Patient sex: M
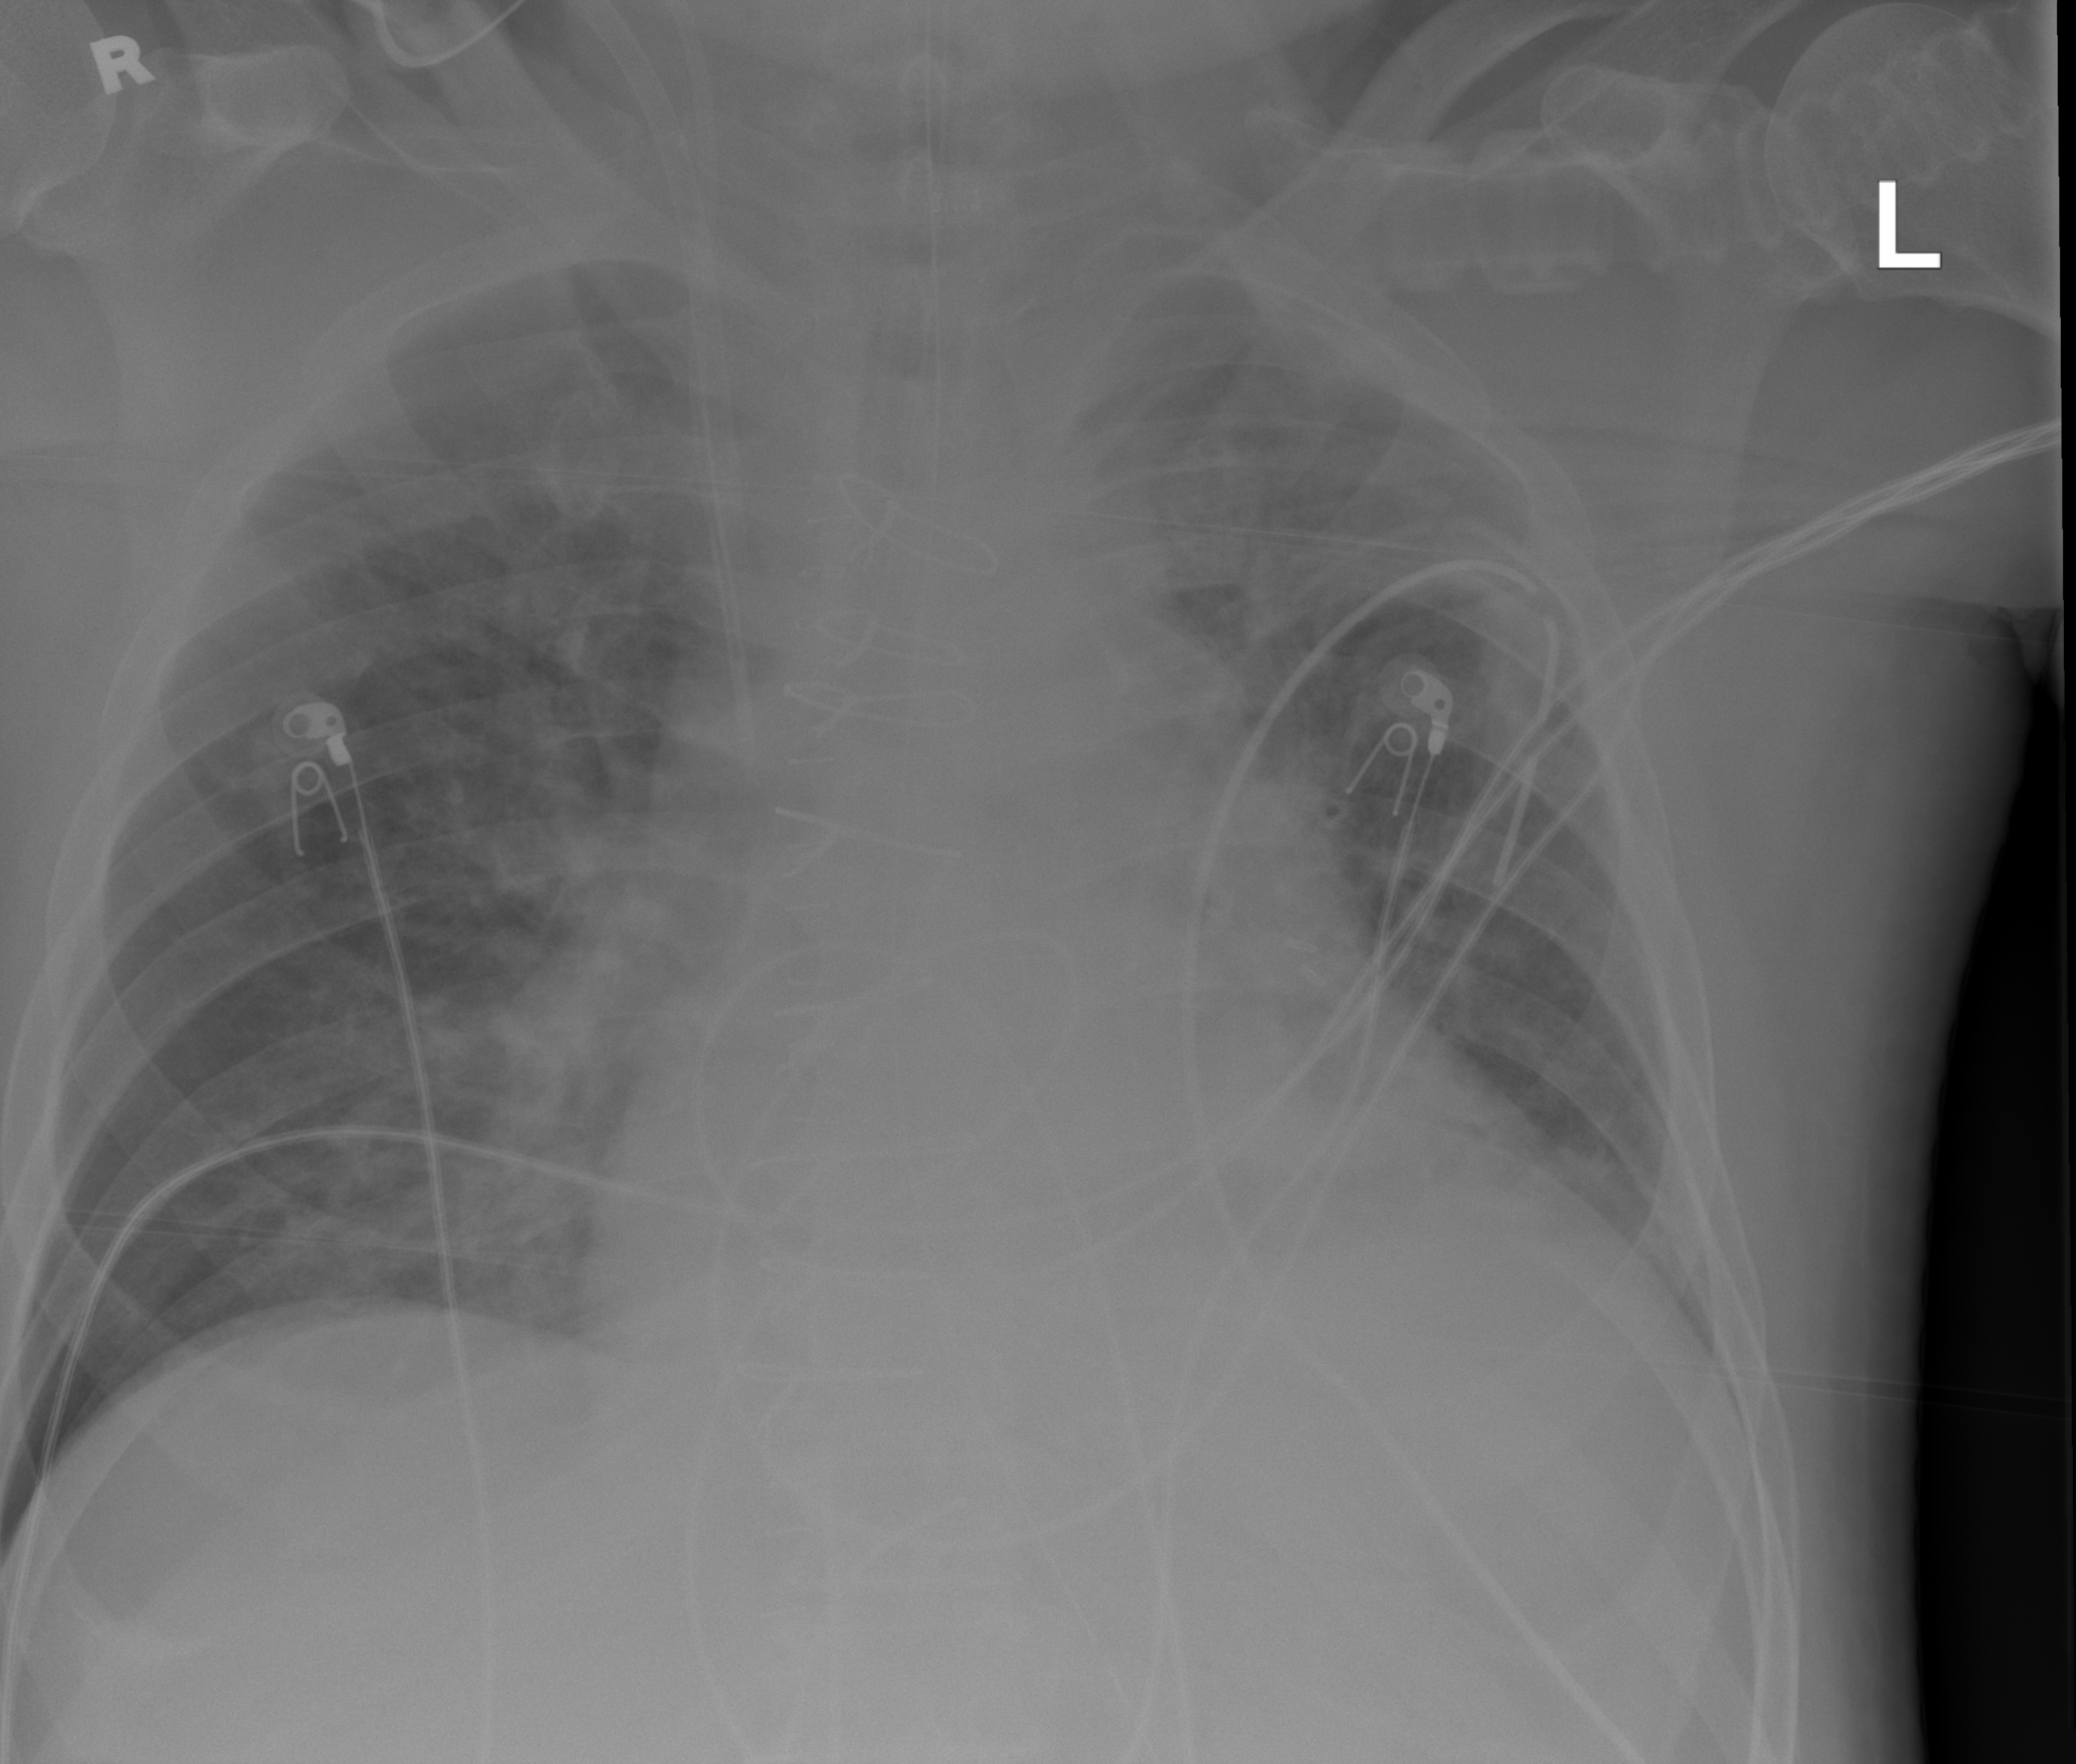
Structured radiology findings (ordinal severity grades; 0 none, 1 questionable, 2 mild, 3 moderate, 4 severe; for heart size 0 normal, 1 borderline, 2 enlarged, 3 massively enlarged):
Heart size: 2
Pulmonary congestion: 2
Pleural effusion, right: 1
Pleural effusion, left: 1
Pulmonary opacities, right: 2
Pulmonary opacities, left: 2
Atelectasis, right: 2
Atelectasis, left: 2